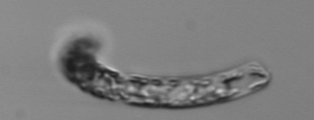
Label: Guinardia_striata